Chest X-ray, PA view. Patient: 41 years old, sex M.
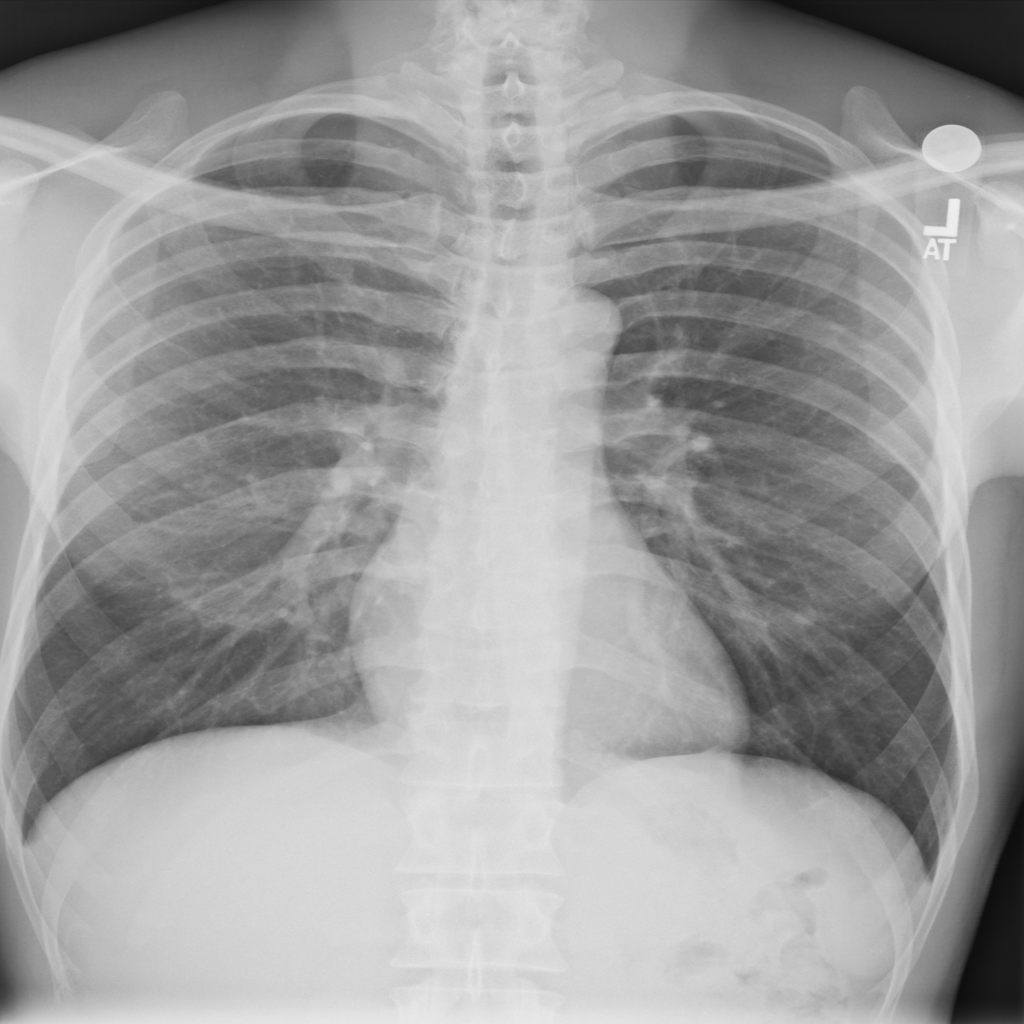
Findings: No Finding